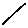
Label: line